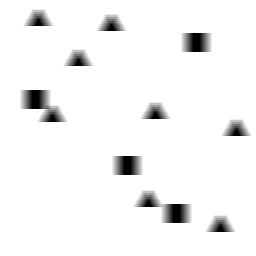
Squares: 4
Triangles: 8
Stars: 0
Total shapes: 12